Aerial crown-view tile of a tropical tree (Barro Colorado Island, Panama), acquired 20250715:
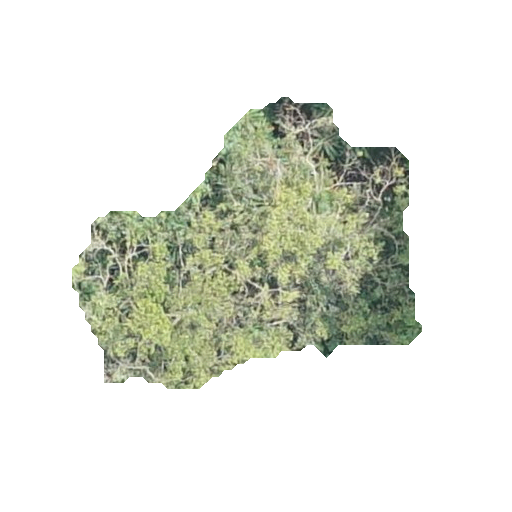
Species: Luehea seemannii
GBIF accepted scientific name: Luehea seemannii
Crown area: 97.656 m²